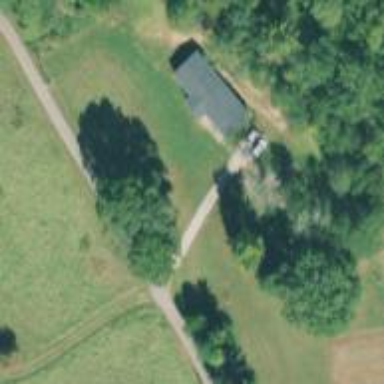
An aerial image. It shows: Driveway.